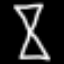
Label: hourglass